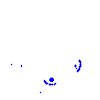
Particle: kaon